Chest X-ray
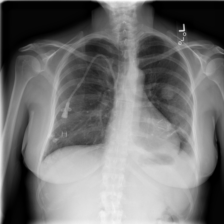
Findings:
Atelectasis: negative
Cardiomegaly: negative
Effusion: positive
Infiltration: negative
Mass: negative
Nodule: negative
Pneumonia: negative
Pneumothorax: negative
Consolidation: negative
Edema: negative
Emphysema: negative
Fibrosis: negative
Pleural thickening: negative
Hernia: negative